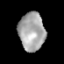
Tissue: prostate
Cell type: T cells
Senescence score: 0.3424
Nuclear area (px): 976
Mean DAPI intensity: 166.48